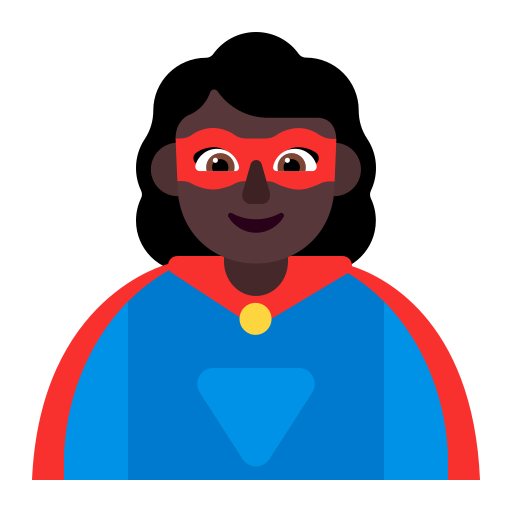
woman superhero flat dark